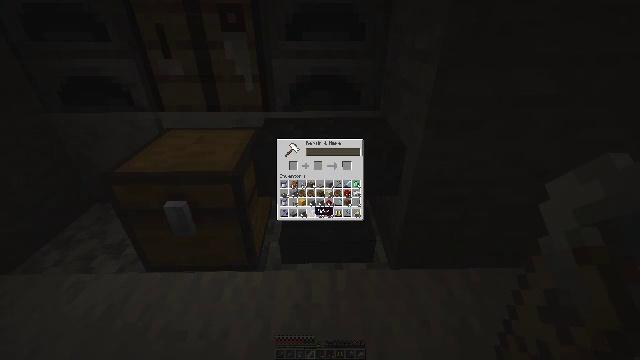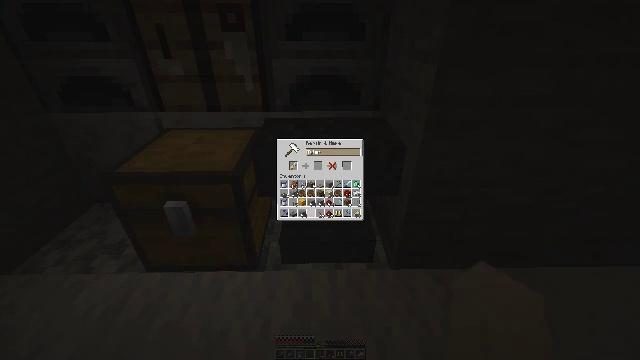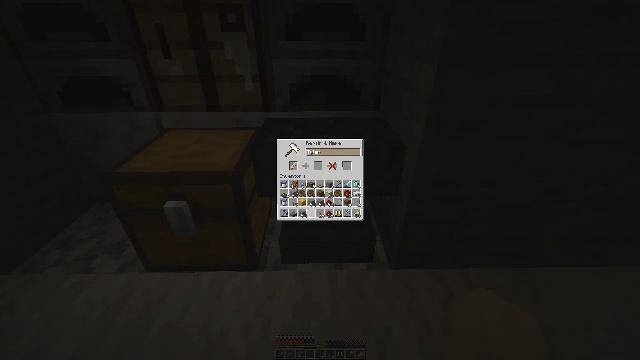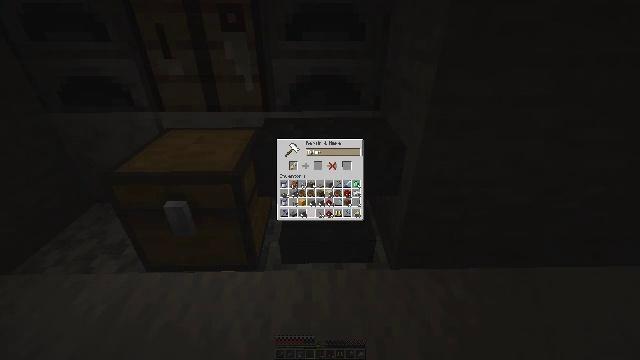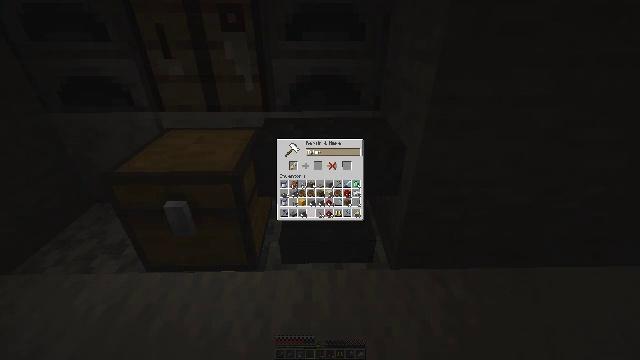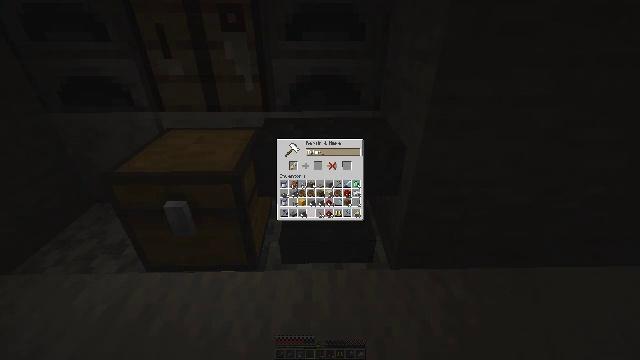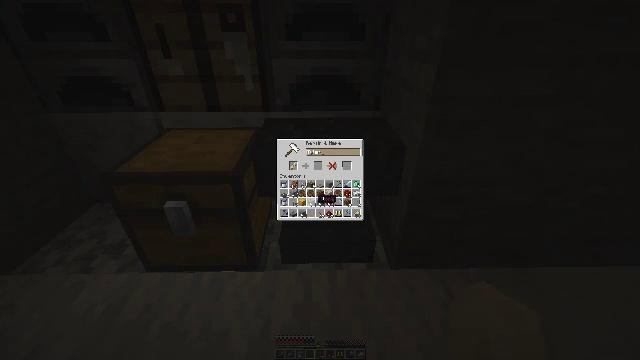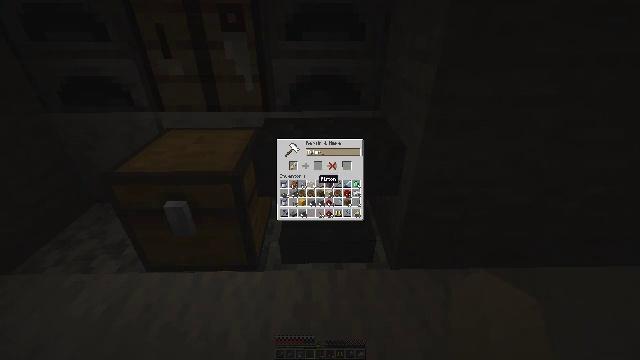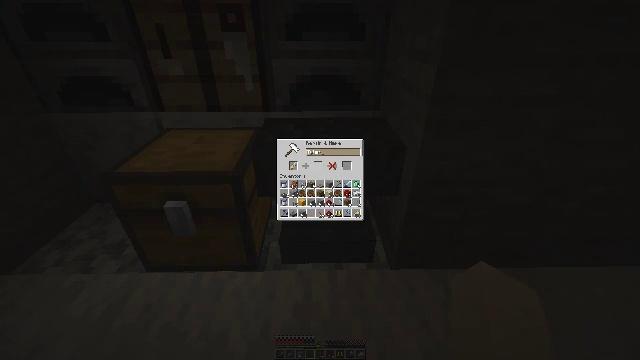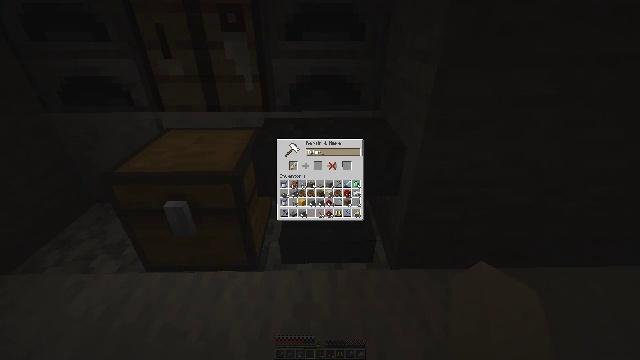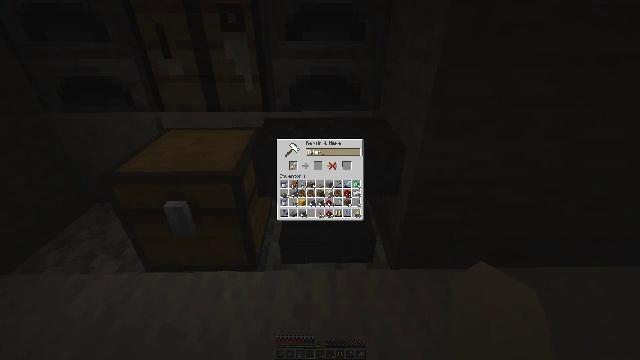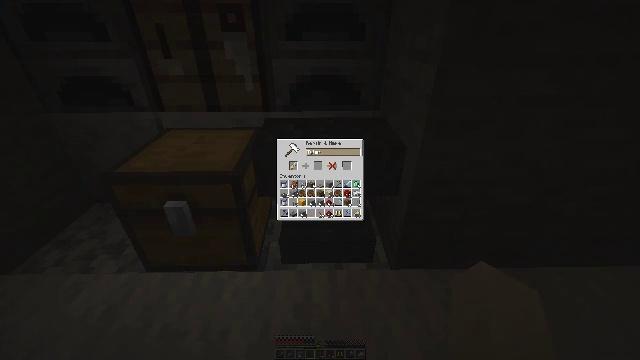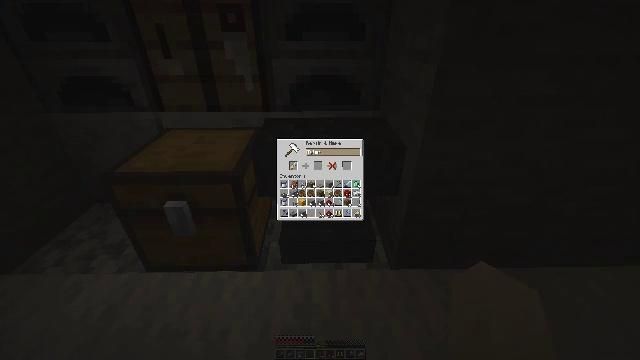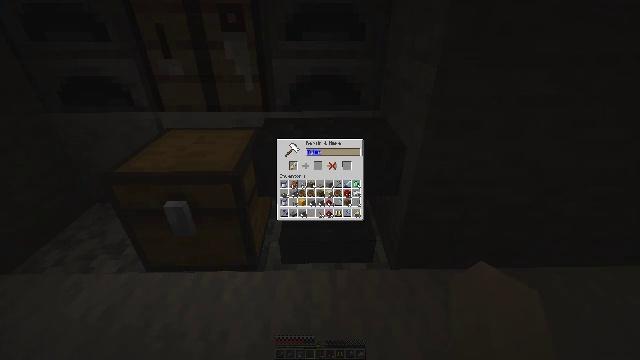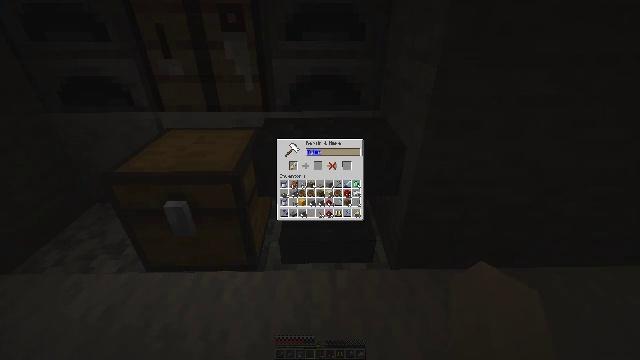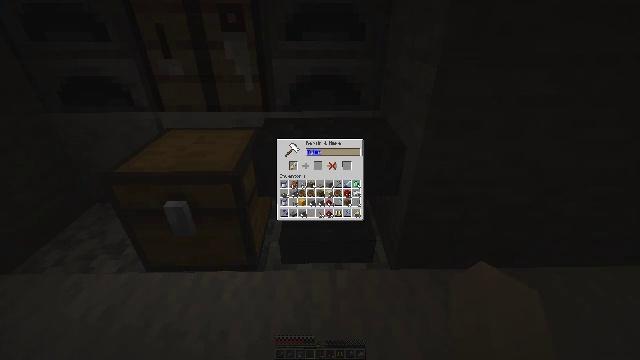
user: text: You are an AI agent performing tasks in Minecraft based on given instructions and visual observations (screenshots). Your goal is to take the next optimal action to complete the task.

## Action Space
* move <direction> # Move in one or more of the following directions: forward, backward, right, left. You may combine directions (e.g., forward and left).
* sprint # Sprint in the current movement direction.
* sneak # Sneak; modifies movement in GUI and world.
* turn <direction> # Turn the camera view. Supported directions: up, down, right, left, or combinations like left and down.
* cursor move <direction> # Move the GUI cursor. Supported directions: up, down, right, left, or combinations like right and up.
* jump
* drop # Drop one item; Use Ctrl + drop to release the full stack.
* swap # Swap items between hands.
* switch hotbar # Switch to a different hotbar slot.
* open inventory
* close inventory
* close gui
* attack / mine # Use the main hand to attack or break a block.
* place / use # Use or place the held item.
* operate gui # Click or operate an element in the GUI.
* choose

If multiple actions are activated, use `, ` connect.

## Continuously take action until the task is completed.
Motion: motion action
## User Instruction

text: Gather the brown mushroom in dark areas.
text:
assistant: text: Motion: sneak, attack / mine
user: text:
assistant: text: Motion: sneak, attack / mine
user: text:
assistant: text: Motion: sneak
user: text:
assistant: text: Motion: sneak
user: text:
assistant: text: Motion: sneak, turn up
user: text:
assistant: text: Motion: turn up
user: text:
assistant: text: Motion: turn up
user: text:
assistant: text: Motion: turn up
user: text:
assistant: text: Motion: turn up
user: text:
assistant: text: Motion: no_op
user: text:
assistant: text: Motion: sprint
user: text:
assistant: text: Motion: sprint
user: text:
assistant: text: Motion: move left, sprint
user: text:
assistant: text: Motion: move left, sprint
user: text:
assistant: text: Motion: move left
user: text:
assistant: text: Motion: no_op
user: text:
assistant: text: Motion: no_op
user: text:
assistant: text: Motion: no_op
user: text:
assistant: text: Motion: no_op
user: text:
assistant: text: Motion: no_op
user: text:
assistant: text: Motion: no_op
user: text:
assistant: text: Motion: no_op
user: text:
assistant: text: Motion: sneak
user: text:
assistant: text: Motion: sneak
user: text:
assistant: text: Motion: sneak
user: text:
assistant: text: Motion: sneak
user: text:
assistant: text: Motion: sneak
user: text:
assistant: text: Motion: sneak
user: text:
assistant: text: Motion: sneak
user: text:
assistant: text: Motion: sneak